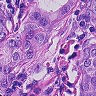
Metastatic tissue present: yes